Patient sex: F
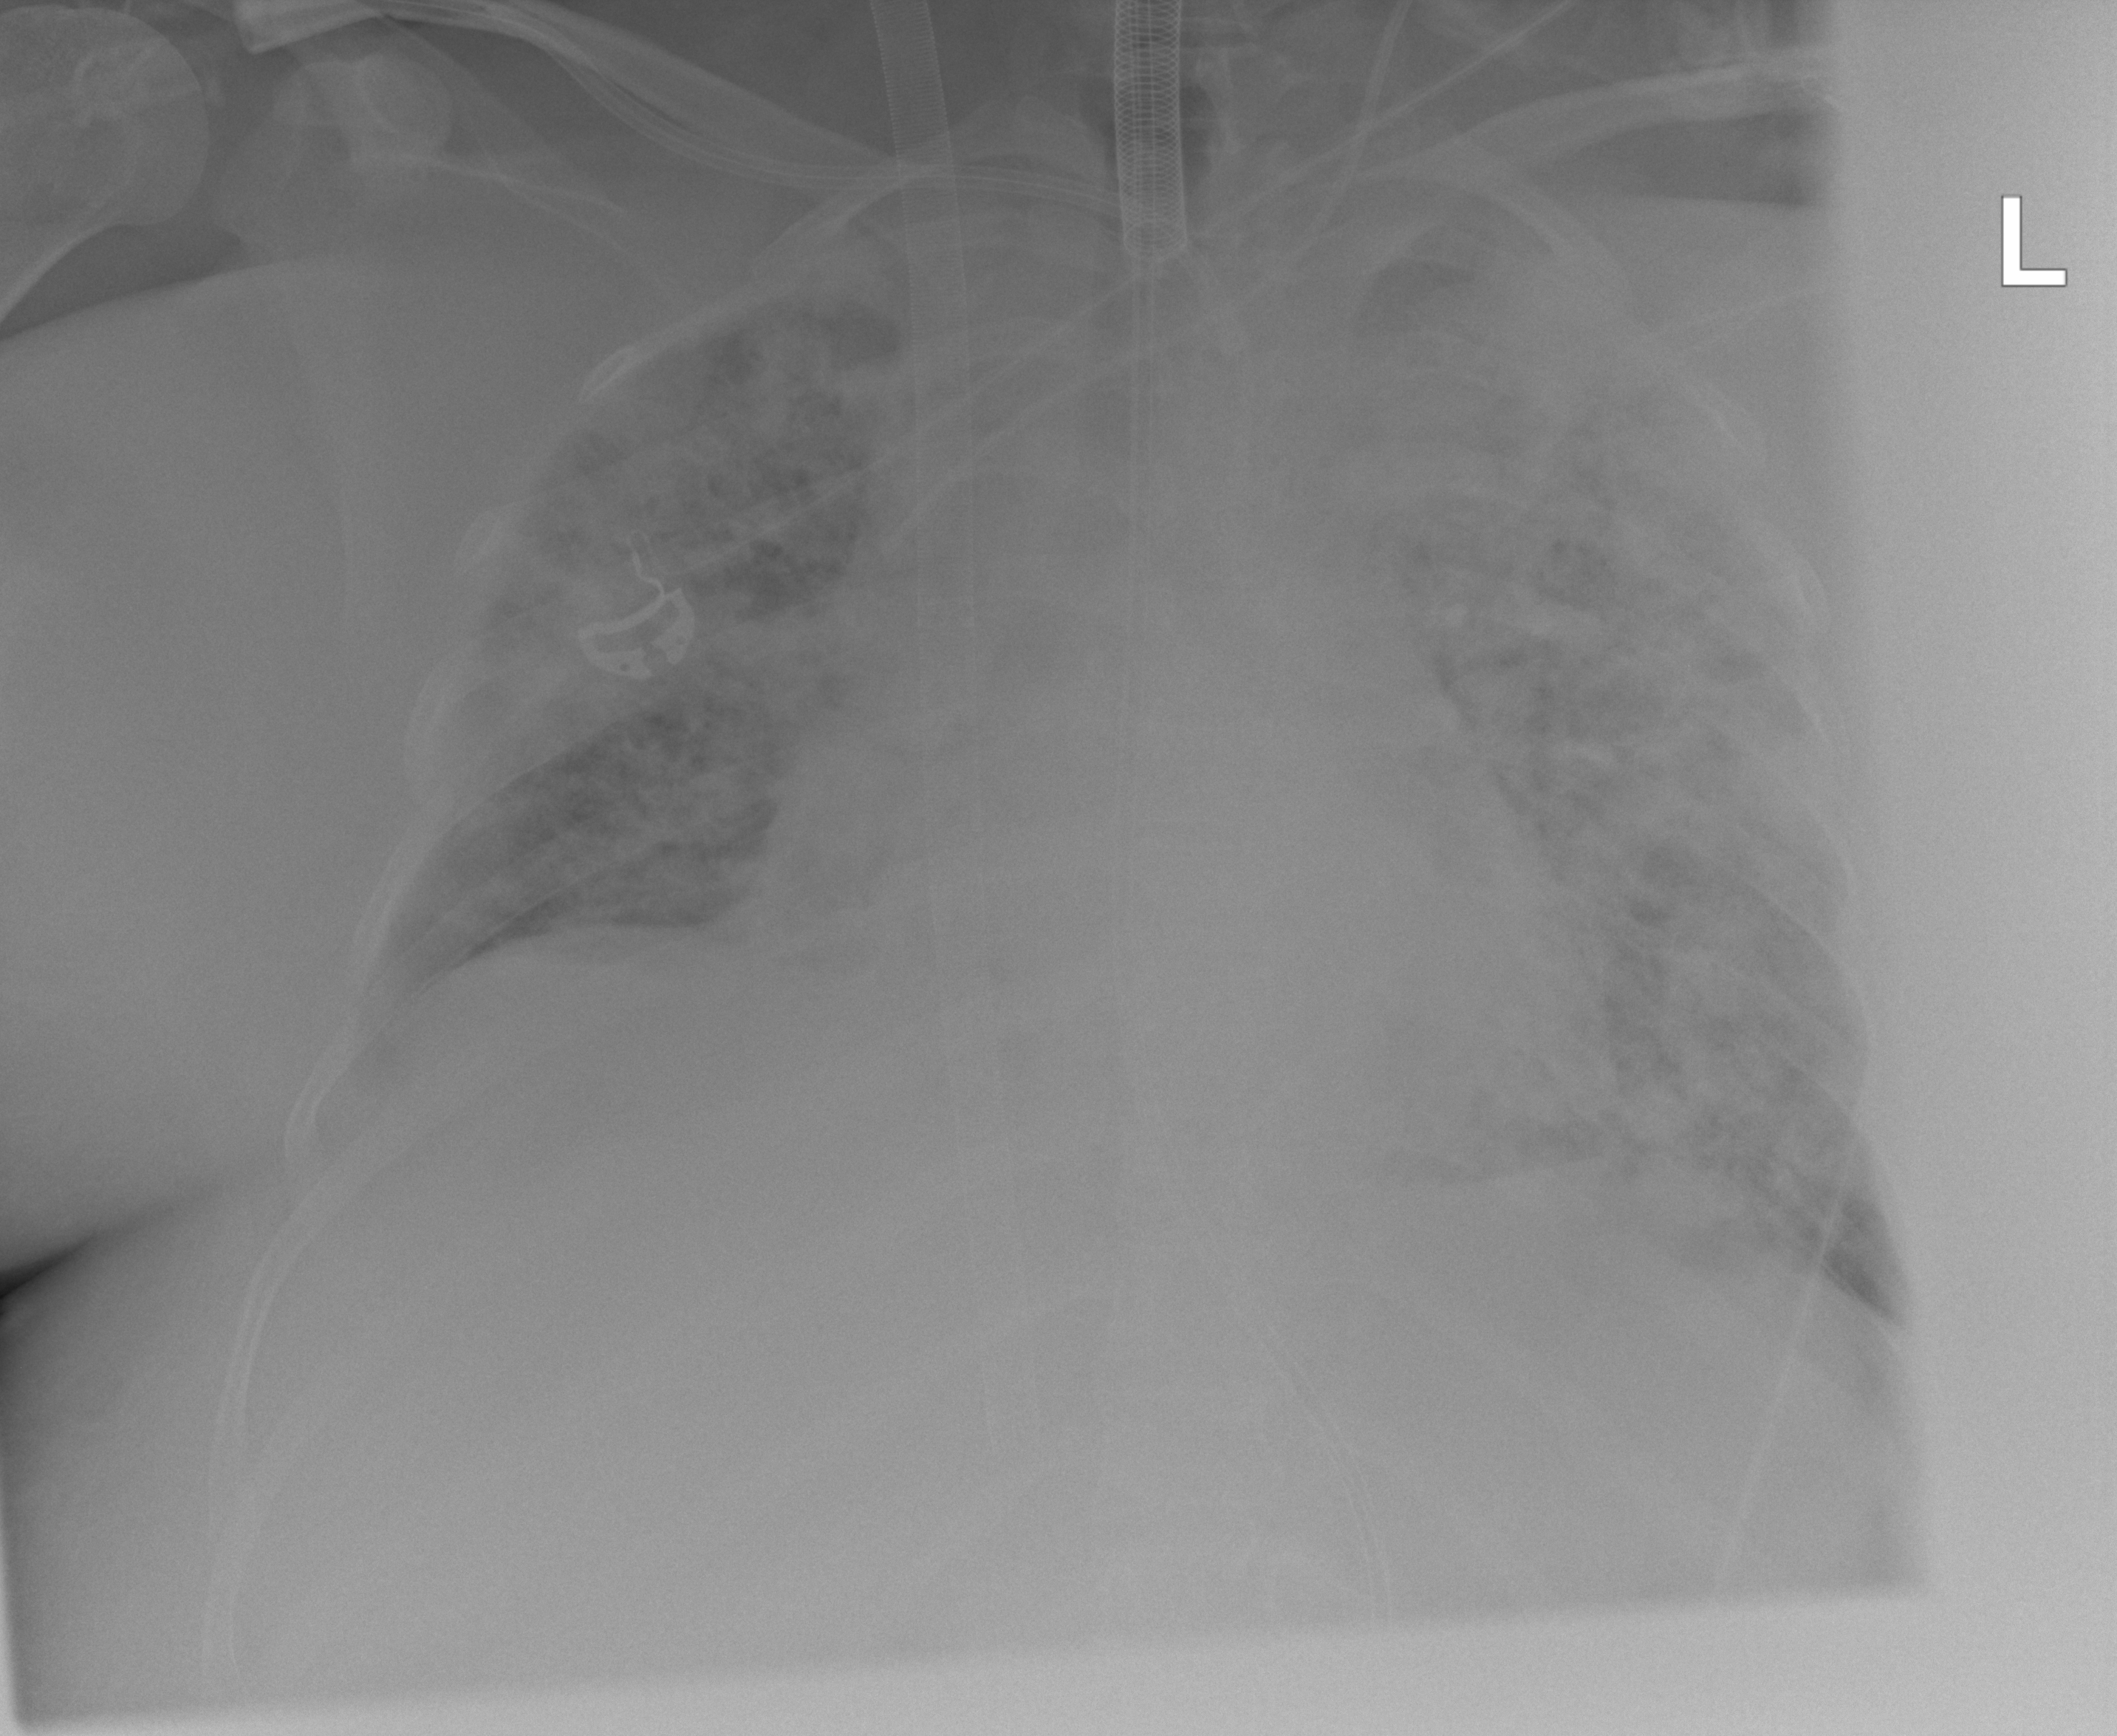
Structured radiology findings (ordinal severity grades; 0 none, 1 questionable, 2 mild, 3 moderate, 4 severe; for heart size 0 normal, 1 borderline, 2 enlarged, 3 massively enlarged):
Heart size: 0
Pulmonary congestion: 0
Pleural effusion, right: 0
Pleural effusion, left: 0
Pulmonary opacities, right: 3
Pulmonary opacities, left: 4
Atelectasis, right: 2
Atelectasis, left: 2